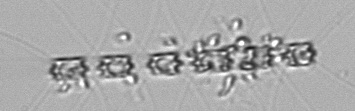
Label: Chaetoceros_didymus_TAG_external_flagellate